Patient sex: M
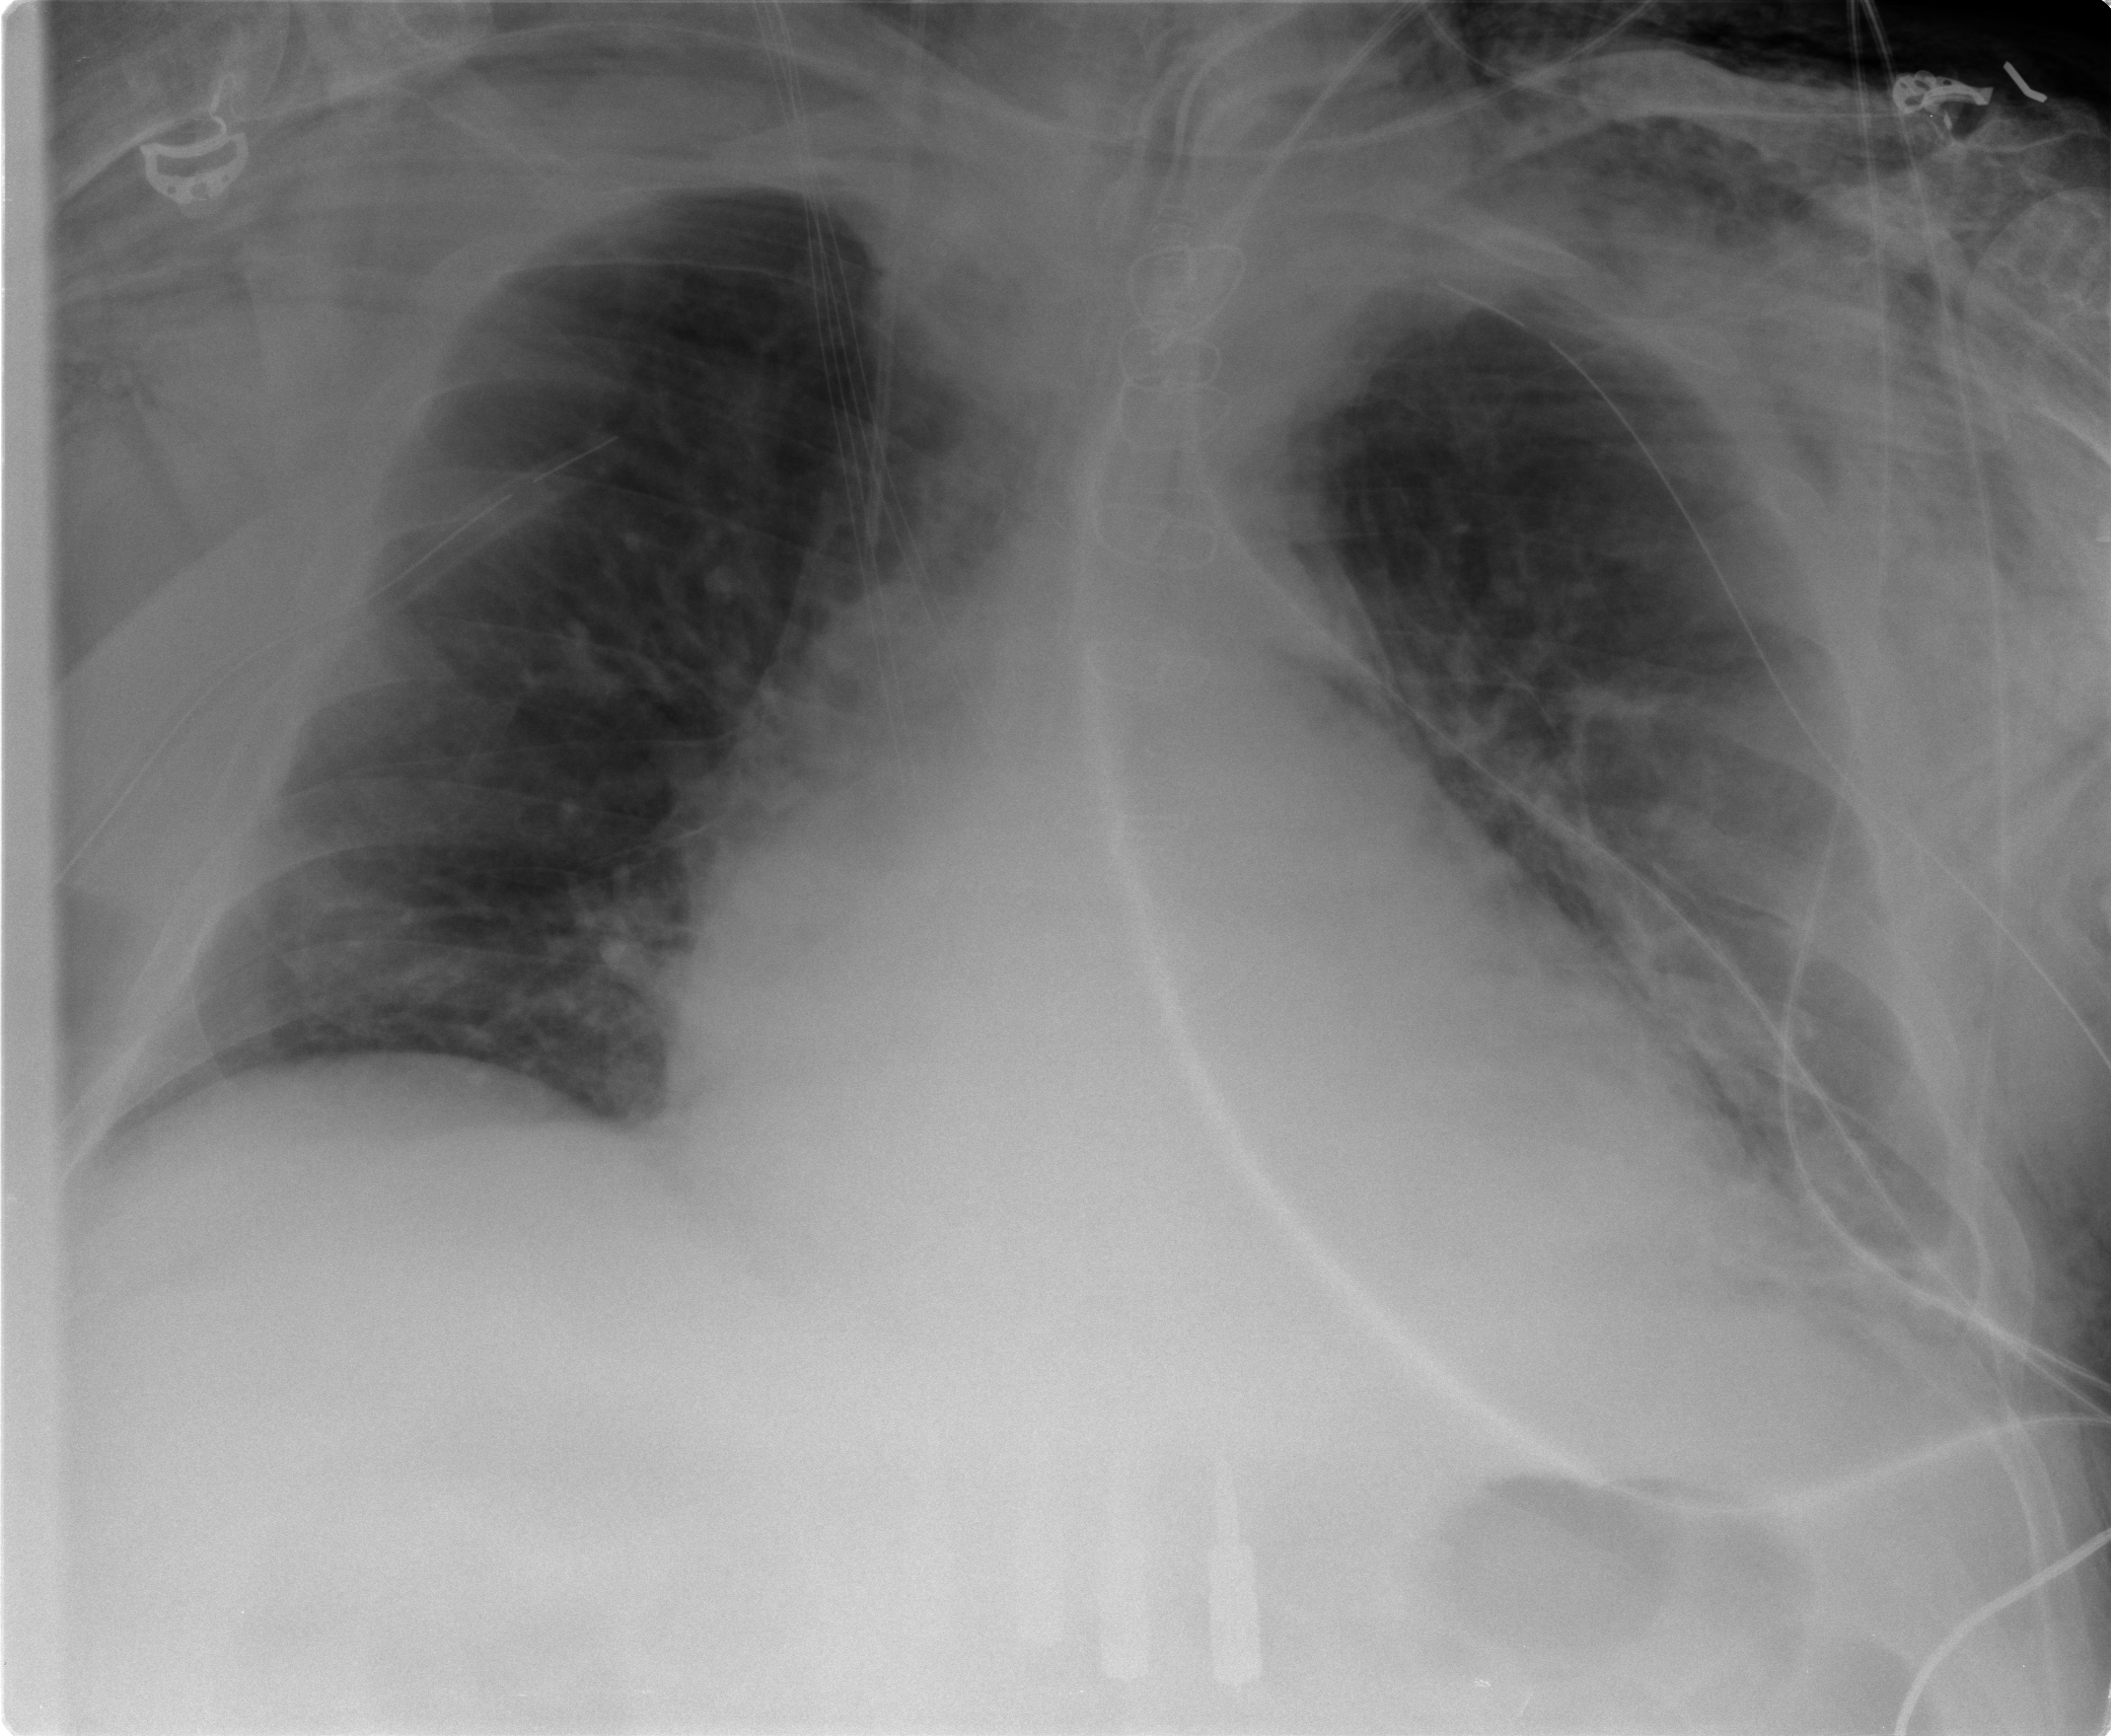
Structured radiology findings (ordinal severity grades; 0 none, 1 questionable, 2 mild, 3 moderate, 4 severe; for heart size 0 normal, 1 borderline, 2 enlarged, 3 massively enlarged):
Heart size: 2
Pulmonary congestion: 2
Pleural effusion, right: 0
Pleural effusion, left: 2
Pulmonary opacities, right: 0
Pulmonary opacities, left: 2
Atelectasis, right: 2
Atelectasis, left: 2